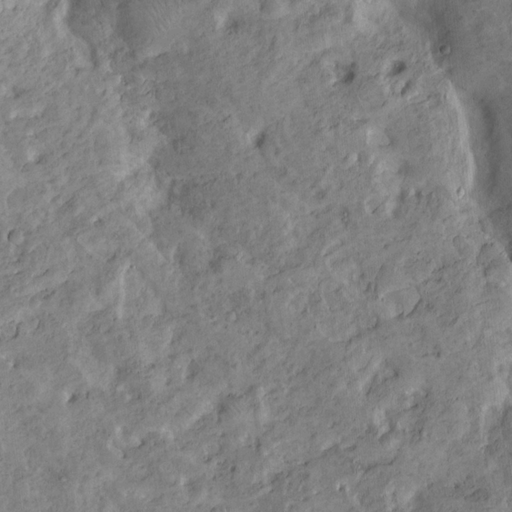
Classes present: Background, Cone